Aerial crown-view tile of a tropical tree (Barro Colorado Island, Panama), acquired 20250414:
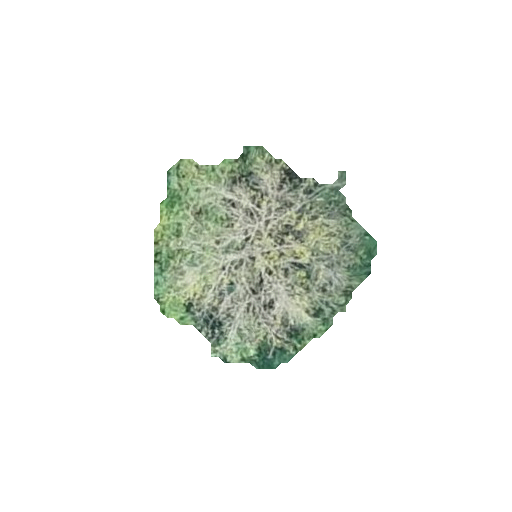
Species: Apeiba tibourbou
GBIF accepted scientific name: Apeiba tibourbou
Crown area: 51.41 m²